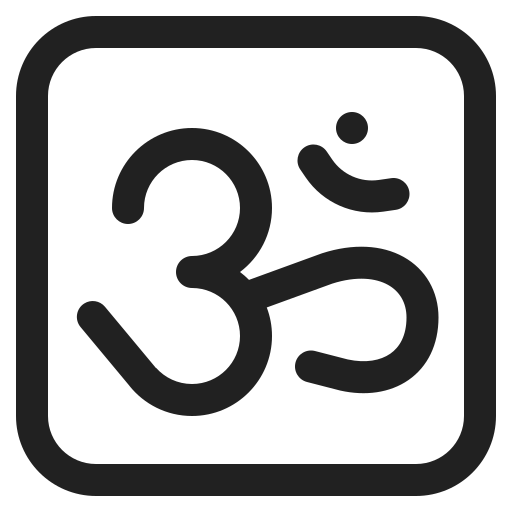
om high contrast